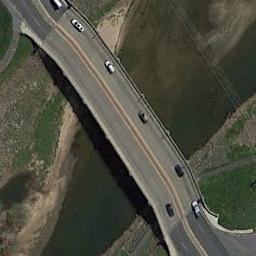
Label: bridge